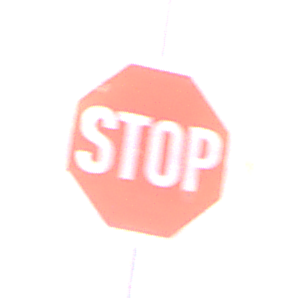
Verkehrszeichen: Stop
Umgebung: Outdoor, Urban
Tageszeit: Night
Wetter: PartlyCloudy
Licht: Artificial
Jahreszeit: NotSpecified
Kontrast: HighContrast